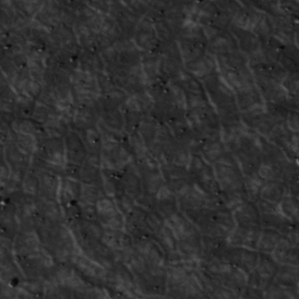
Label: non_frost